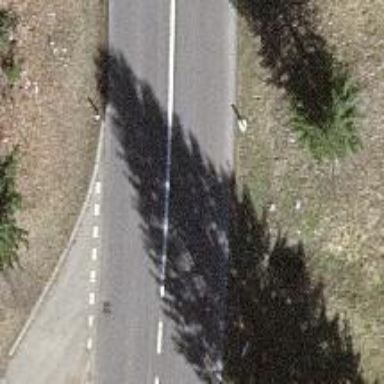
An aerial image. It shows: Bus stop with stop position for public transport.